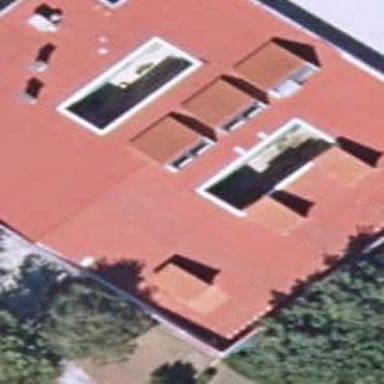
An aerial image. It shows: Kindergarten building.